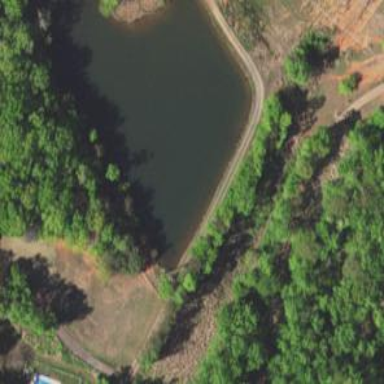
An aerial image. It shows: Culvert tunnel.